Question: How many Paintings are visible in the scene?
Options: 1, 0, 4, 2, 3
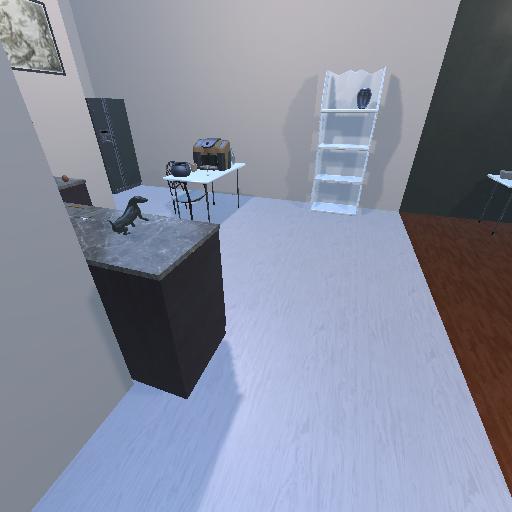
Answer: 1